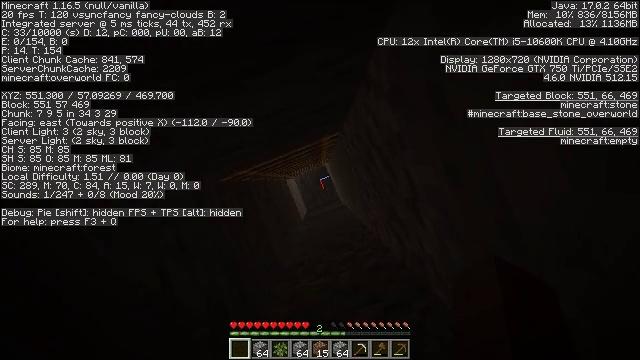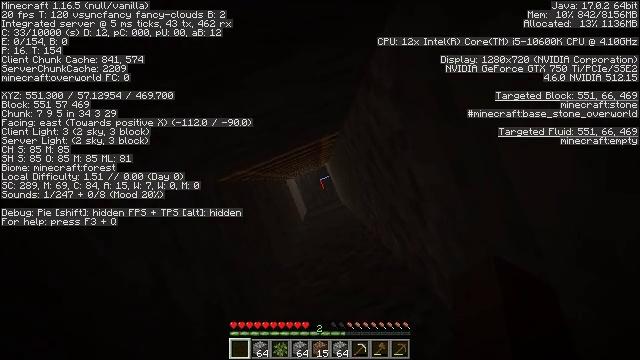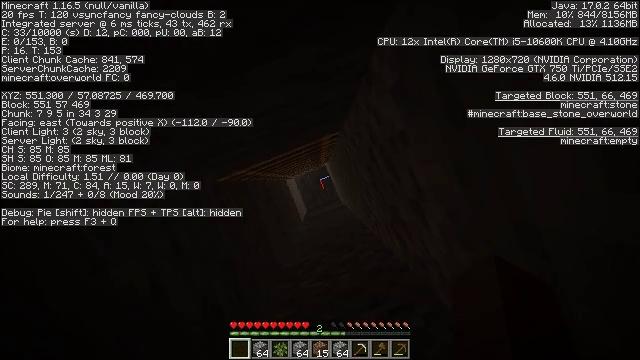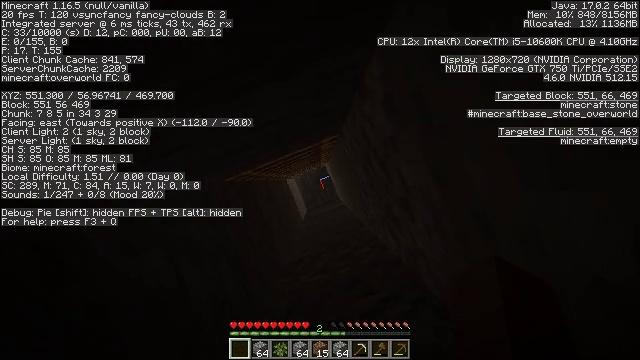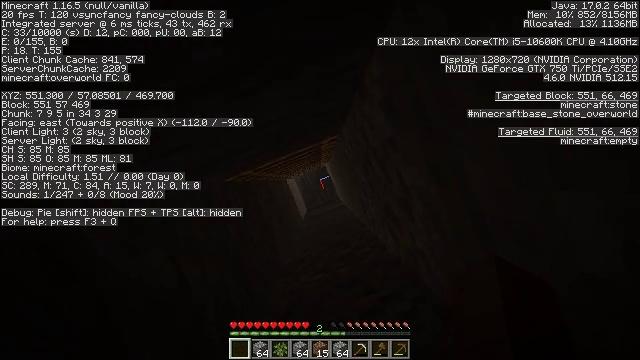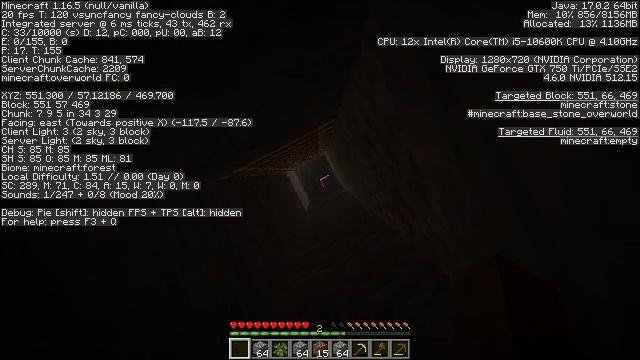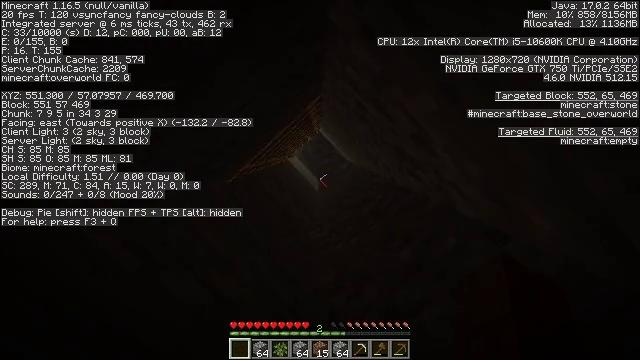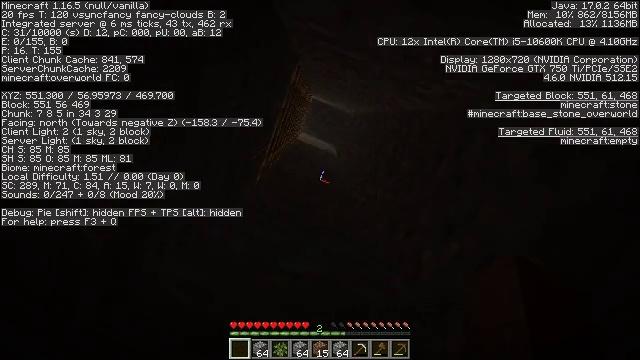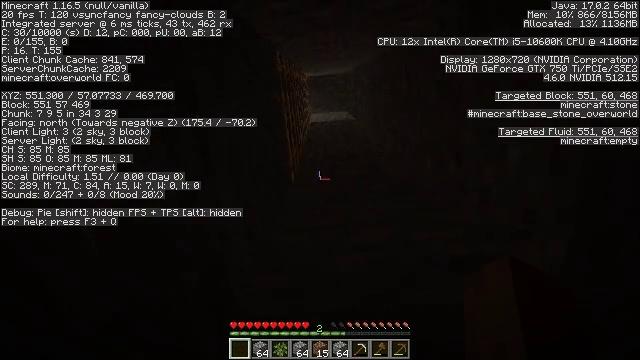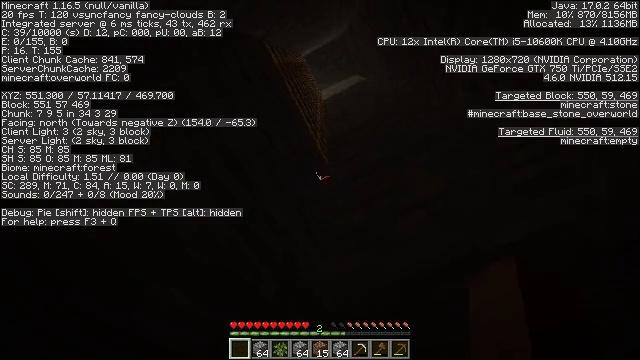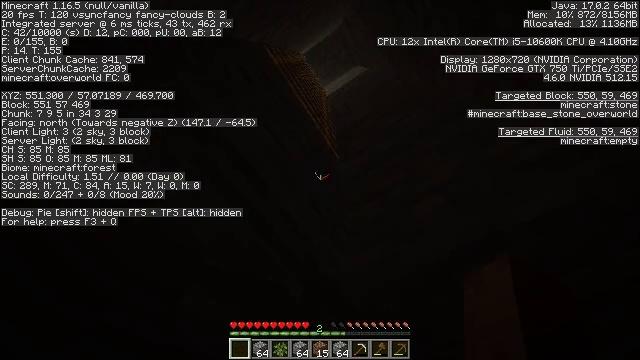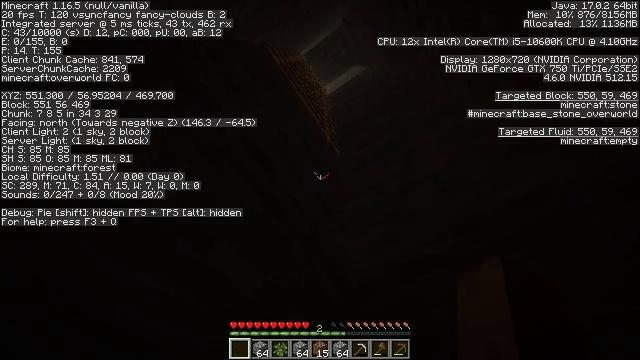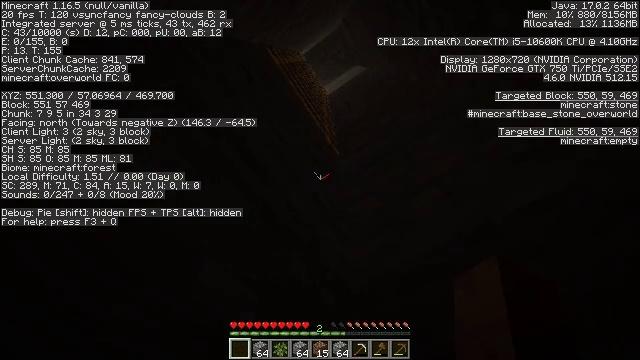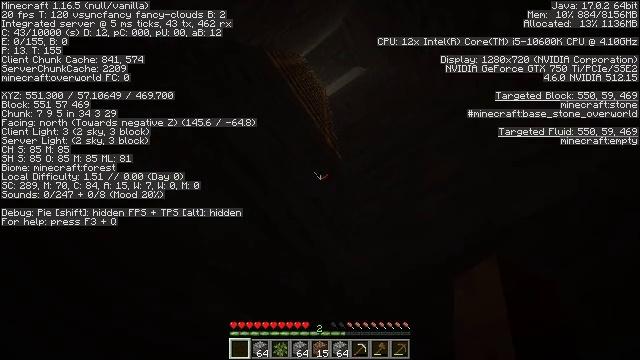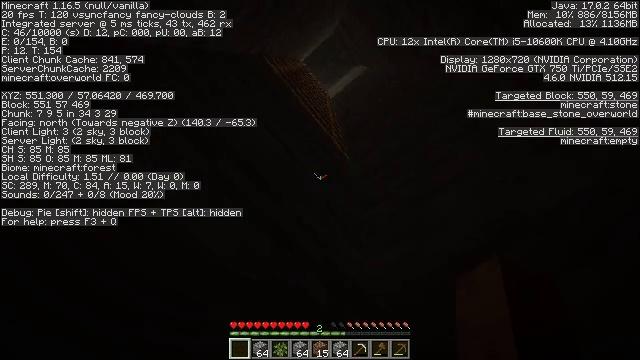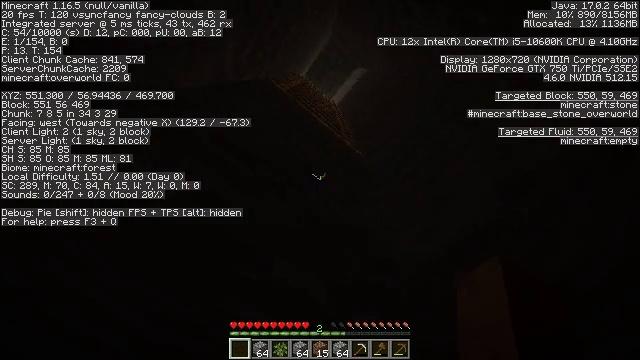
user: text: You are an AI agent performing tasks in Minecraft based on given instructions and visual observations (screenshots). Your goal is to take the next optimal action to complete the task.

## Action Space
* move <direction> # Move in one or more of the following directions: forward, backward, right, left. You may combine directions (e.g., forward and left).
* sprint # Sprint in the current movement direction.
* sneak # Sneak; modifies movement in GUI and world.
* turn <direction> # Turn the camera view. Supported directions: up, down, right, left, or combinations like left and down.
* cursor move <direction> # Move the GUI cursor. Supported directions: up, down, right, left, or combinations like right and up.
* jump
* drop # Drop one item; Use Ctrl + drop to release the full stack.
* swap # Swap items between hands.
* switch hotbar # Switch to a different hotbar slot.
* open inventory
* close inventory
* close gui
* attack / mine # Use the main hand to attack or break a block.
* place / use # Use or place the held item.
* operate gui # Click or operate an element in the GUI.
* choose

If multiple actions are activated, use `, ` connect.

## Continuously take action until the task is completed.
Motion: motion action
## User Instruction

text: Mine the ladder from the wall.
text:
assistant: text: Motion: sneak, jump
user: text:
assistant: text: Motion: sneak, jump
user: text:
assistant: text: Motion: sneak, jump
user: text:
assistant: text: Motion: sneak, jump
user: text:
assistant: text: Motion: sneak, turn left and down, jump
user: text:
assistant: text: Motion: sneak, turn left and down, jump
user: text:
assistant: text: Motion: sneak, turn left and down, jump
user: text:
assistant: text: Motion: sneak, turn left and down, jump
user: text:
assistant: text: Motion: sneak, turn left and down, jump
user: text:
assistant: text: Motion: sneak, turn left, jump
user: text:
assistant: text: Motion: sneak, jump
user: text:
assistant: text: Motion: sneak, jump
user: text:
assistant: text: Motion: sneak, jump
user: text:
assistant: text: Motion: sneak, turn left, jump
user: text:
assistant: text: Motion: sneak, turn left and up, jump
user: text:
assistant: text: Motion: sneak, turn left and up, jump
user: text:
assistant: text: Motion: sneak, turn left, jump
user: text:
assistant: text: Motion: sneak, turn left, jump
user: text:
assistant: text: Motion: sneak, jump
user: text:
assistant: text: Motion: sneak, jump
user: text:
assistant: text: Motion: sneak, turn up, jump
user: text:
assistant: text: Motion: sneak, turn right and up, jump
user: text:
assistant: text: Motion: sneak, turn right and up, jump
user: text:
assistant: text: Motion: sneak, turn right and up, jump
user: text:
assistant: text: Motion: sneak, turn right and up, jump
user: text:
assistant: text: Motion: sneak, jump
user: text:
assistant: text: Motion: sneak, jump
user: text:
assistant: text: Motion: sneak, jump
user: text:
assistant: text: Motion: sneak, attack / mine, jump
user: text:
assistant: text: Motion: sneak, attack / mine, jump